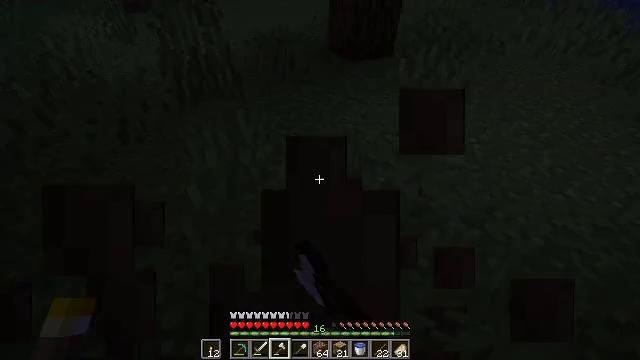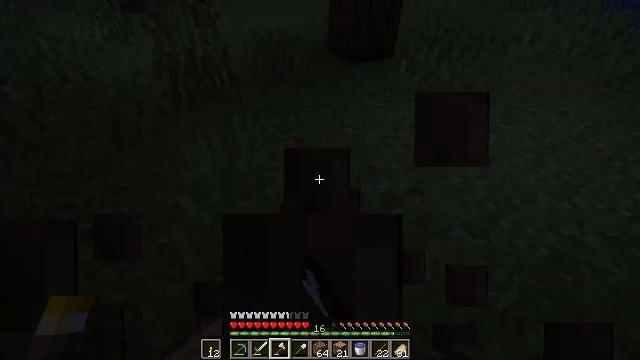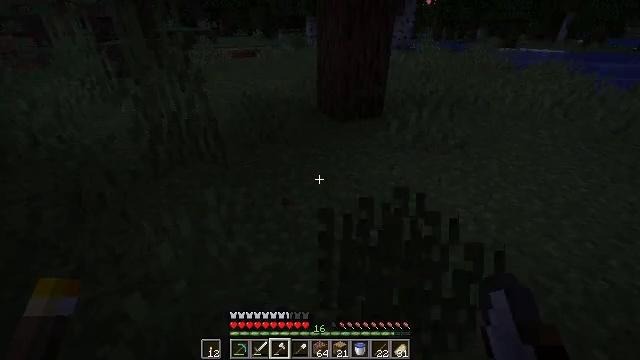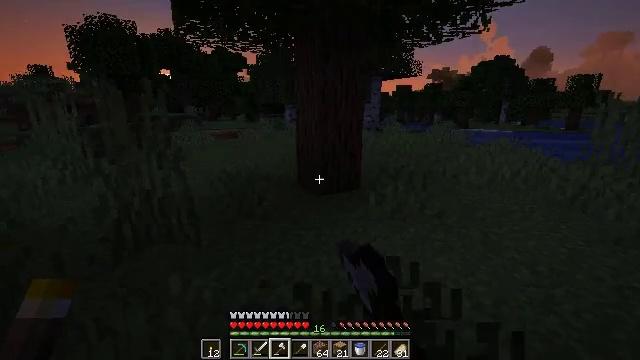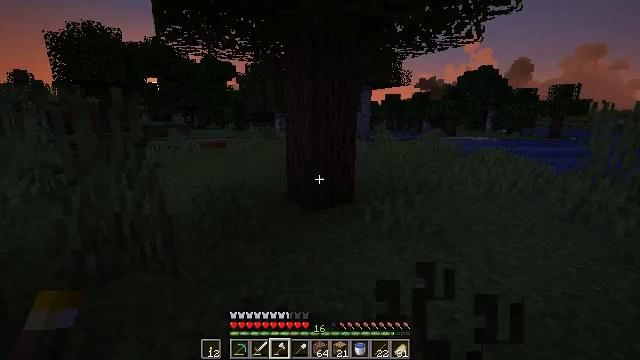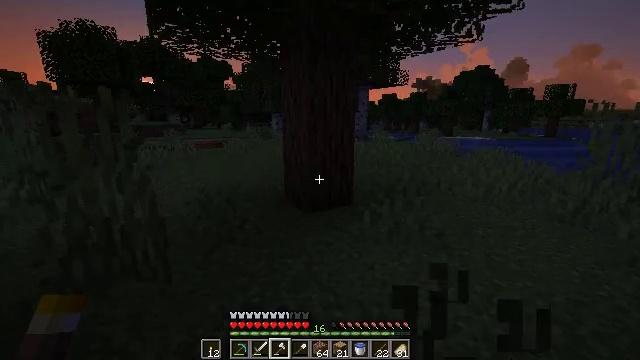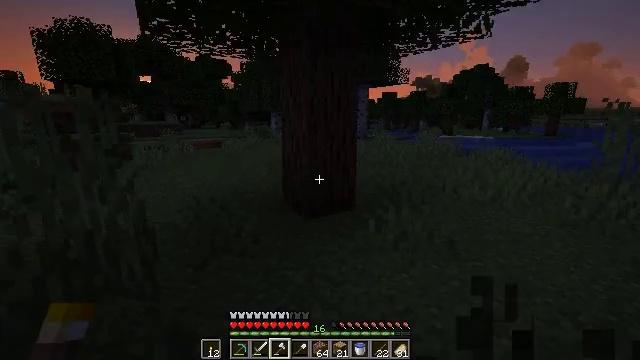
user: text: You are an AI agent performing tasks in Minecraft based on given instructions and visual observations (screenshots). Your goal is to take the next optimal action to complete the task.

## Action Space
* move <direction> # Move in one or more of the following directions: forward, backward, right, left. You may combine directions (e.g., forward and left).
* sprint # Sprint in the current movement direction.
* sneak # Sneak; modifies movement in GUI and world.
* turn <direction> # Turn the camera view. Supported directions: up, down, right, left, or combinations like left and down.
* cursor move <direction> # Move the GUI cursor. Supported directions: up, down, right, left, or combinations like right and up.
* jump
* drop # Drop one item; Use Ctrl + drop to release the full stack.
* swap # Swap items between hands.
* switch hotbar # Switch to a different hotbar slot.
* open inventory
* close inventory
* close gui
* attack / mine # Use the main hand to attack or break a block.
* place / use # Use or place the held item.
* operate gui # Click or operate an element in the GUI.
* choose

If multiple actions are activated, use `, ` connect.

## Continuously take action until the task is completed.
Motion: motion action
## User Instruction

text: Break the grass block.
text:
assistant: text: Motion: move forward, attack / mine
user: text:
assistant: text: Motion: move forward, turn right and up, attack / mine
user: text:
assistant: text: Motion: move forward, turn right and up
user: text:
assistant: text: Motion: move forward, turn right and up
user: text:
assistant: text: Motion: move forward
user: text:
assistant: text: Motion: move forward
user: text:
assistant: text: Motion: no_op